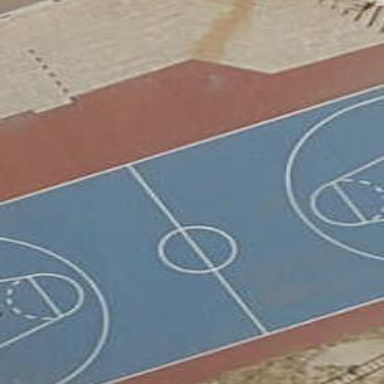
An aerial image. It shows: Basketball court in the leisure land pitch.